Interaction volume radius: 5 \u00c5
Interaction volume height: 20 \u00c5
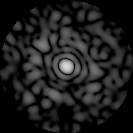
Disorder parameter: 0.8015